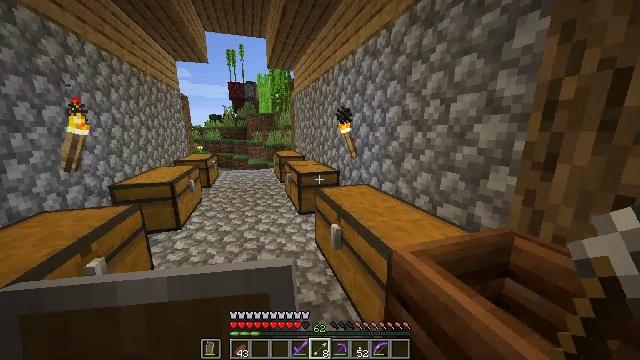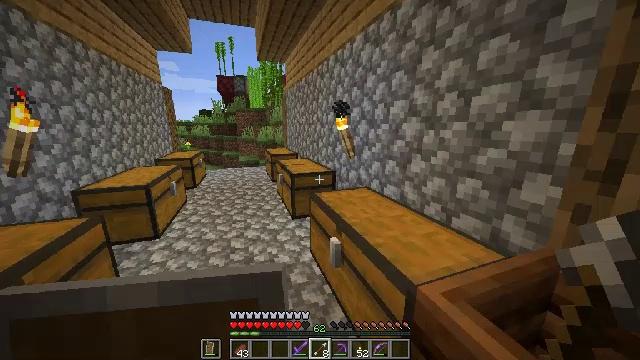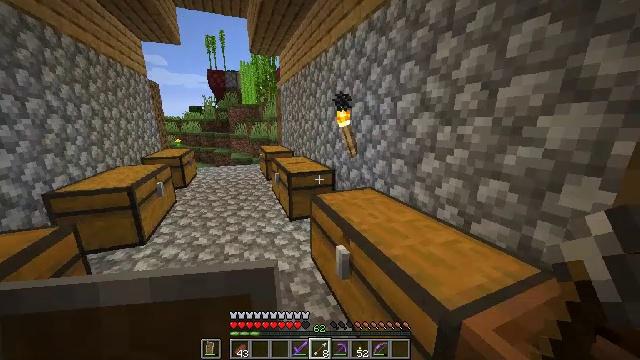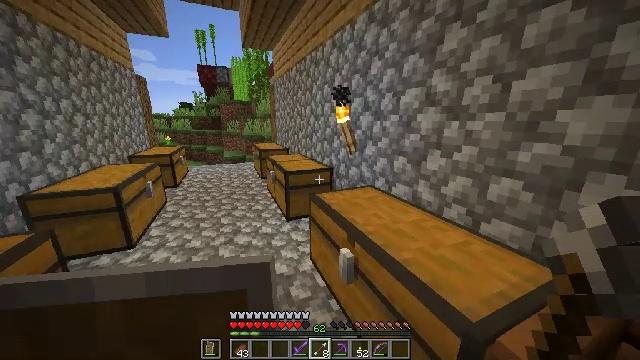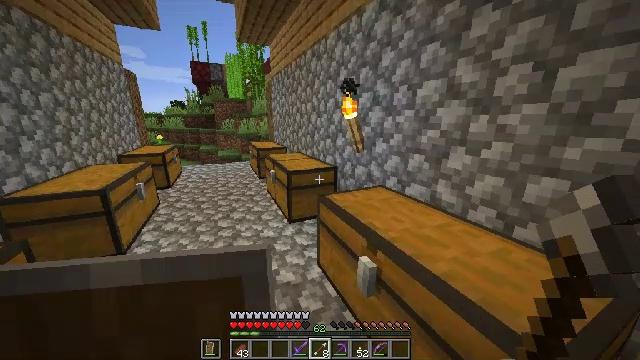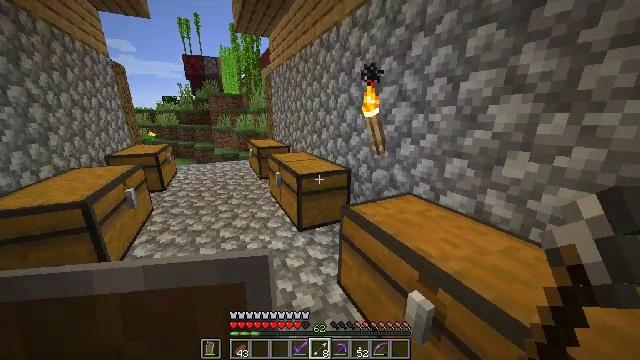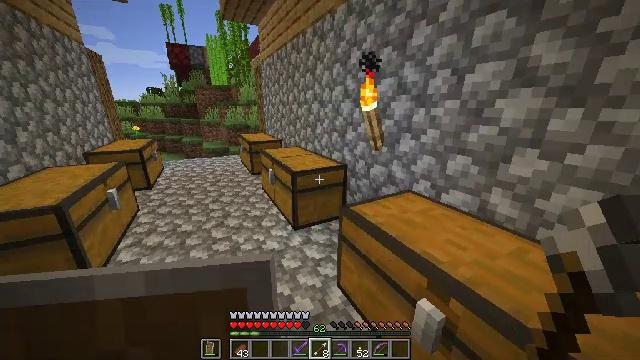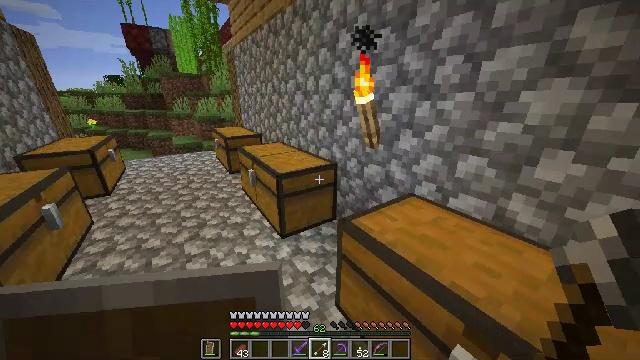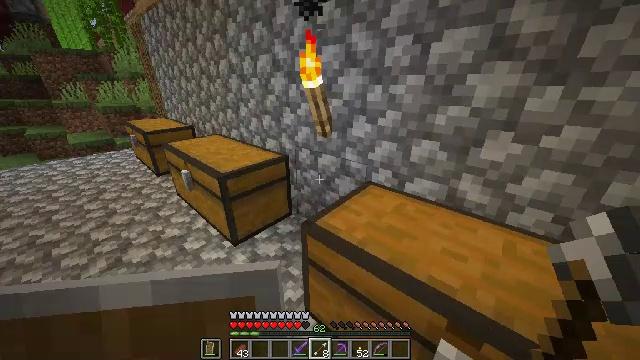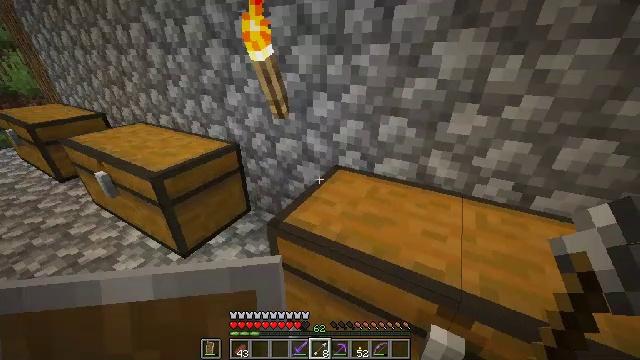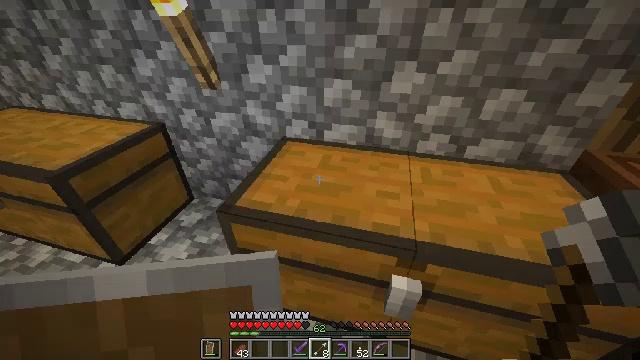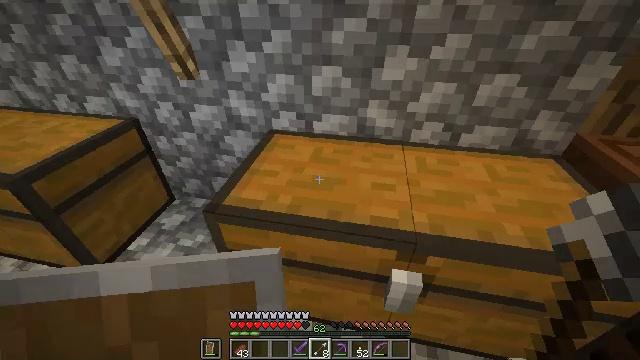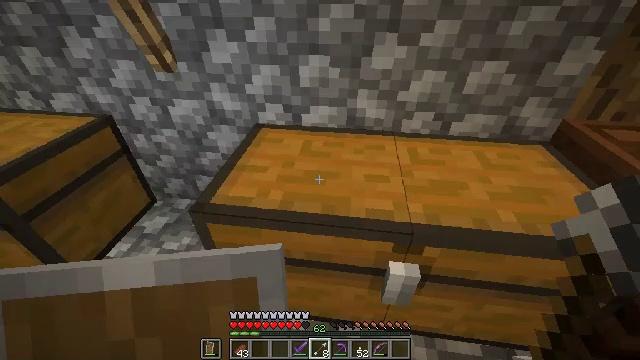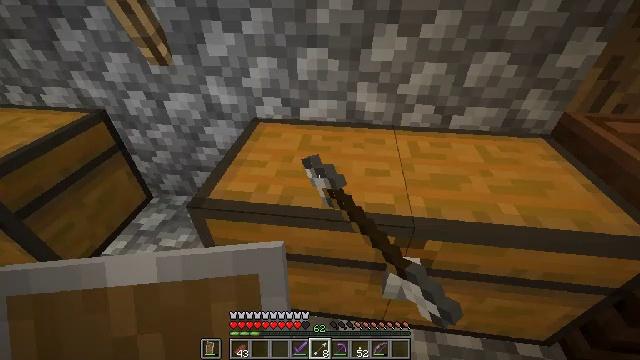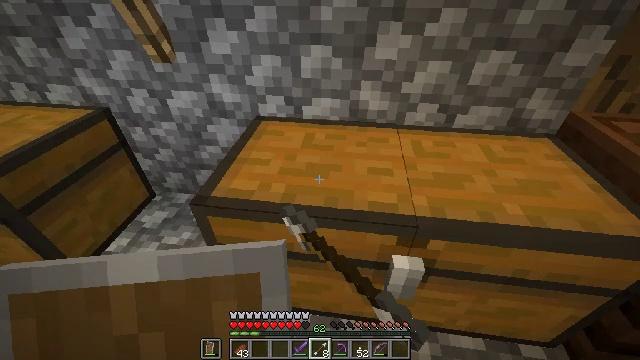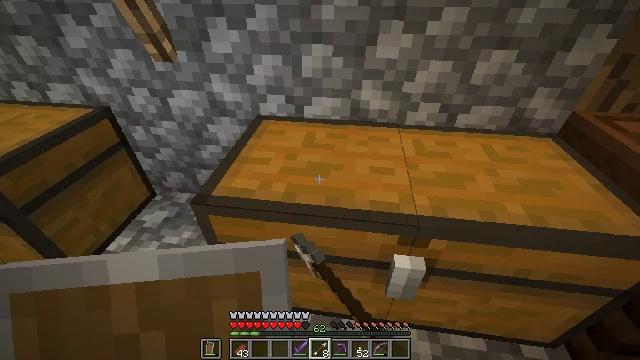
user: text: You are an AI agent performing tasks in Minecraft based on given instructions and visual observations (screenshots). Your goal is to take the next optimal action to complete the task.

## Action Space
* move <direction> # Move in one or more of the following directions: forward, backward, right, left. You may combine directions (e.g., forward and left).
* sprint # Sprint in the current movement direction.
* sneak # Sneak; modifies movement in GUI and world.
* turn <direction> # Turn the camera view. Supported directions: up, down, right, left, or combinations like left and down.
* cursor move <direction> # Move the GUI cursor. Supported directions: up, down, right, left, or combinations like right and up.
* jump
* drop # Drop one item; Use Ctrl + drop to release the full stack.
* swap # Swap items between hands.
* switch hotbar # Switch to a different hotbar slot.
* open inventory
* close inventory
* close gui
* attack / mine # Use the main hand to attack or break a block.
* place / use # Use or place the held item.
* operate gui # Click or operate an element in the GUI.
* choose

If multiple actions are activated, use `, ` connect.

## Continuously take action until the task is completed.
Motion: motion action
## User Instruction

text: Use a pickaxe to gather the ender chest.
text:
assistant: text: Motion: move forward and move left, turn right and down
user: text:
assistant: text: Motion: move forward and move left, turn right
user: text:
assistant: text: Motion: move forward and move left, turn right
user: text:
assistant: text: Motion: move forward and move left, turn right
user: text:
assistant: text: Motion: move forward, turn right
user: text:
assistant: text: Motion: move forward, turn right and down
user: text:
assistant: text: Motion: move forward, turn right and down
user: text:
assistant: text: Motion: turn right and down
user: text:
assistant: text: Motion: turn right and down
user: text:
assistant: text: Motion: turn right and down
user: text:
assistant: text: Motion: turn right and down
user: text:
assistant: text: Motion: turn right and down, use / place
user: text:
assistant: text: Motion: use / place
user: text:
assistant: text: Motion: use / place
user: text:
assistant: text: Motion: use / place
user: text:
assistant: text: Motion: no_op
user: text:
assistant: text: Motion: no_op
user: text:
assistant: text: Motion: no_op
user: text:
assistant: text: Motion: no_op
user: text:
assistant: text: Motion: no_op
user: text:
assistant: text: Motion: no_op
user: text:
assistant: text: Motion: no_op
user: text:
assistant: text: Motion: no_op
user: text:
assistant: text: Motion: sneak, turn right and up
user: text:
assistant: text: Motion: sneak, turn up
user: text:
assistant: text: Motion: sneak, turn up
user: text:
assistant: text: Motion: sneak
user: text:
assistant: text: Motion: sneak, turn left
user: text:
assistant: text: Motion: sneak, turn left
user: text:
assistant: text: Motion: sneak, turn left